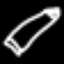
Label: pencil